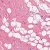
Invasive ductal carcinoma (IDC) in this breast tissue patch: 0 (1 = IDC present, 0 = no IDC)